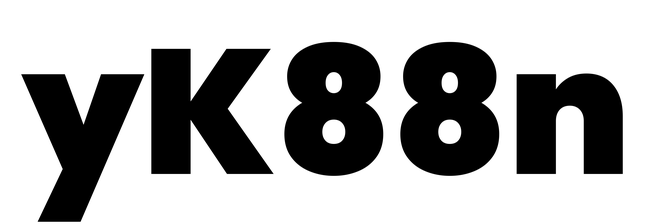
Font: Poppins-Black